Interaction volume radius: 10 \u00c5
Interaction volume height: 15 \u00c5
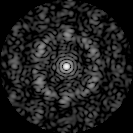
Disorder parameter: 0.7146